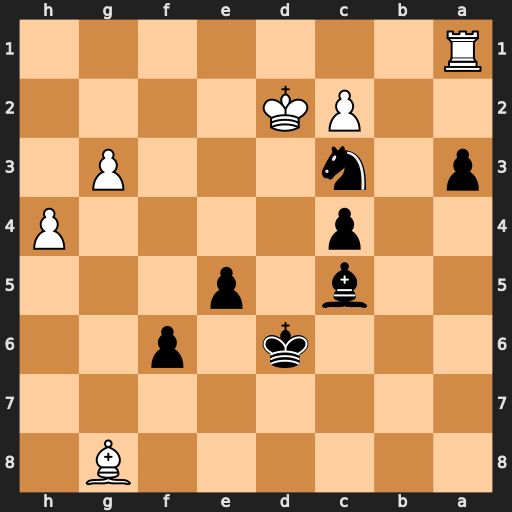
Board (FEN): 6B1/8/3k1p2/2b1p3/2p4P/p1n3P1/2PK4/R7
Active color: b
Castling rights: -
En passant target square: -
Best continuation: Bd4 Ke1 Nb5